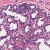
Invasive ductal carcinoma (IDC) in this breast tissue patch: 0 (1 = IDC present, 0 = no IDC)